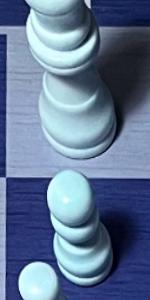
Label: Pawn_White